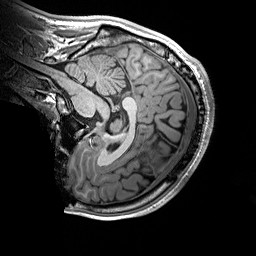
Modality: T1w
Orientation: sagittal
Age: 22
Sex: male
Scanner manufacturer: siemens
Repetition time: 2.2 s
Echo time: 0.00244 s